Question: I like the new tab interface displayed in the Lion "About This Mac" window. It's not gorgeous, but I think it's extremely useful in presenting information where icons would most probably fail to do a good job.
Question is: is that UI available from standard Cocoa components? I.e., can something similar to it be built with Xcode, without resorting to custom classes with custom drawing code?

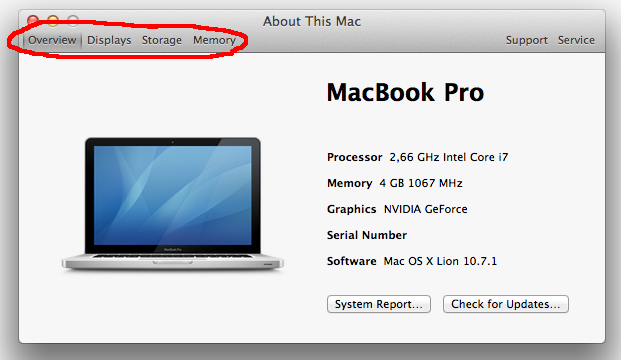
Answer: Isn't that just a toolbar without images?